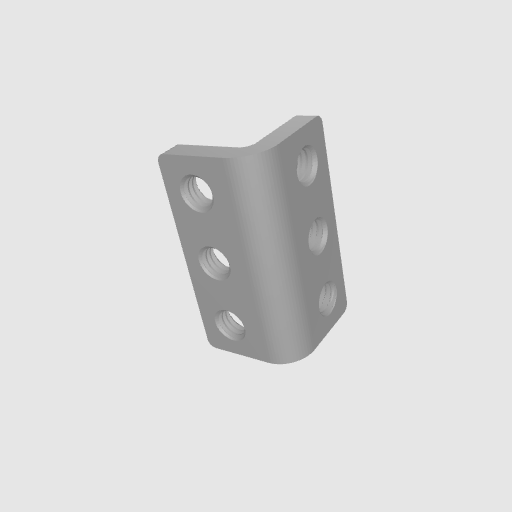
Part: ThreadedLBracket3H